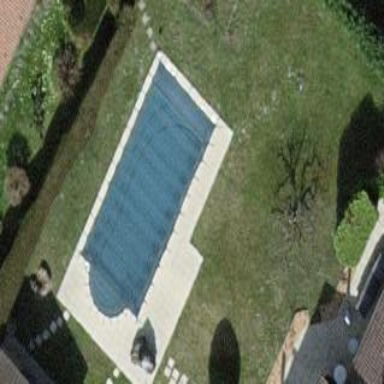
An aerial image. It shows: Swimming pool located in leisure land.